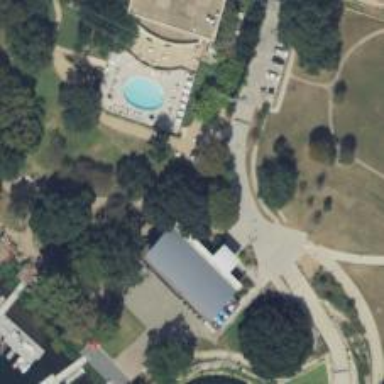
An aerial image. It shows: Fitness center located in leisure land.